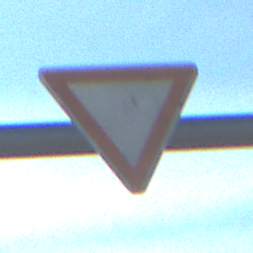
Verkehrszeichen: VorfahrtGewaehren
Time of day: Night
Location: Outdoor (Nature)
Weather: PartlyCloudy
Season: NotSpecified
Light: Natural